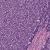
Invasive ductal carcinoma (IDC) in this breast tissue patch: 1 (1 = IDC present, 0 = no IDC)